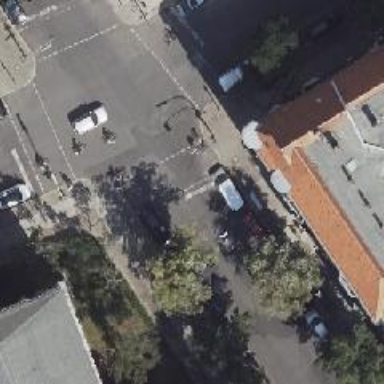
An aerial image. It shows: Asphalt footway with crossing controlled by traffic signals.